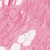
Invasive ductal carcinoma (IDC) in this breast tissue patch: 0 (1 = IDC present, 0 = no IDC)